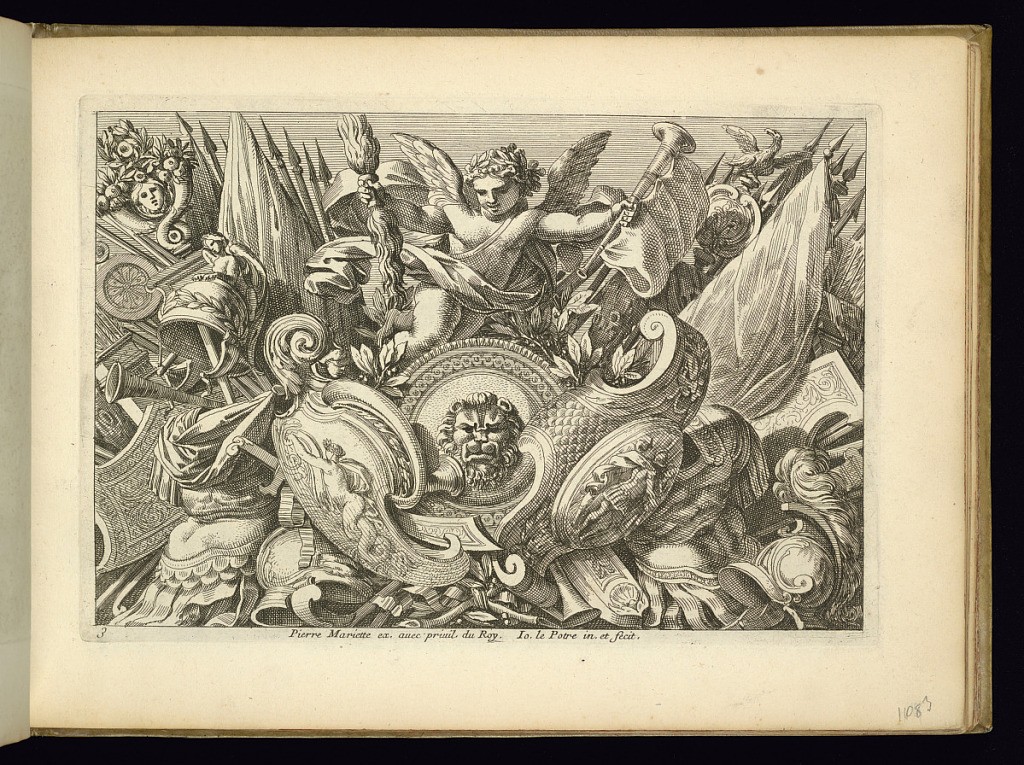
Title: Trophy Design
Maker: Jean Le Pautre, French, 1618–1682
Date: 1657–82
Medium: Etching on laid paper
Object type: Print
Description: Ornamental trophy of arms with a winged putto holding lightning bolts and a horn surrounded by arms (weapons) and armor, shields, banners, spears, armor, helmets, and foliate branches. The plate is numbered, and the publisher's address is lettered below.